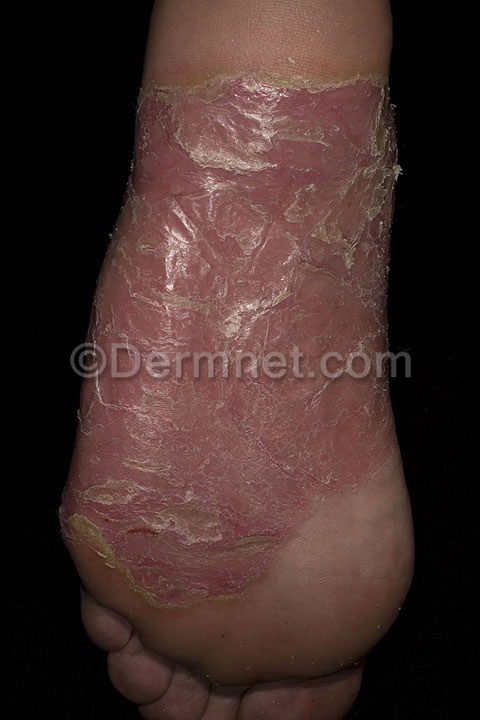
Disease: Psoriasis pictures Lichen Planus and related diseases